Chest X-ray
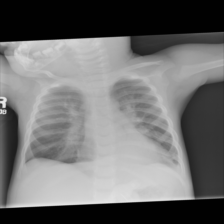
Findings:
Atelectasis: negative
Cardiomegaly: negative
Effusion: negative
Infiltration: positive
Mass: negative
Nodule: negative
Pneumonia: negative
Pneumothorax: negative
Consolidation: negative
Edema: negative
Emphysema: negative
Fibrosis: negative
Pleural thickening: negative
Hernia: negative